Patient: sex M, age 47
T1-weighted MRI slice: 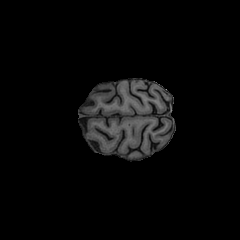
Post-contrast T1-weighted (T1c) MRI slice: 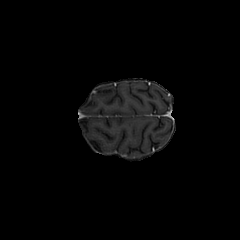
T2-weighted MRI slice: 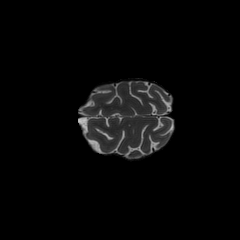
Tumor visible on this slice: no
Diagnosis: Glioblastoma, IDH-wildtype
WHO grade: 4